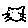
Label: cat